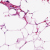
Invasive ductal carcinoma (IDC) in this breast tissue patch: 0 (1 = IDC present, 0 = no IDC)